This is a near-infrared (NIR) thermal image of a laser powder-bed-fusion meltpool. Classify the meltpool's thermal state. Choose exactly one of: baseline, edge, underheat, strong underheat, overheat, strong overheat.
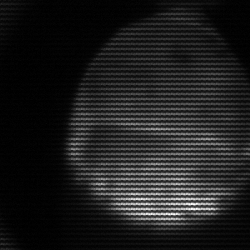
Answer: edge